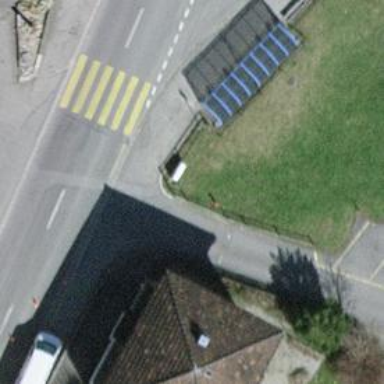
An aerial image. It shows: Unmarked road crossing.